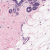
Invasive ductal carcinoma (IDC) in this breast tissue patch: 0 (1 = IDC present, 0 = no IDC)